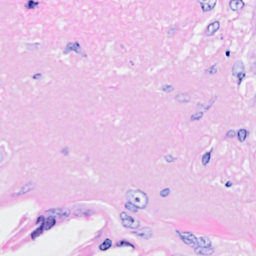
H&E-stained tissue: Breast